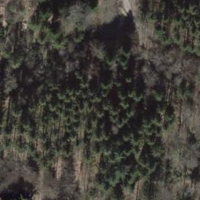
EUNIS habitat code: 41
Species observed at this site:
Caltha palustris